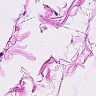
Metastatic tissue present: no